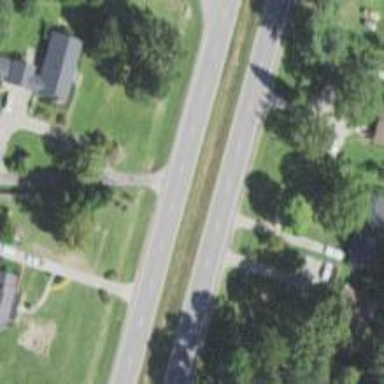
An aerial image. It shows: Asphalt road designated as trunk highway.